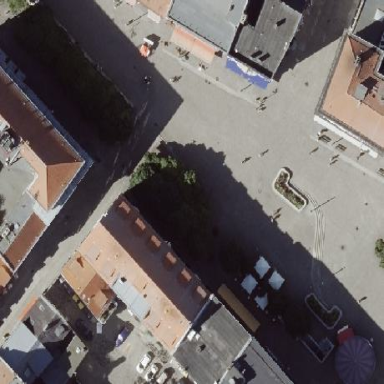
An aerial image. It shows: Marketplace.